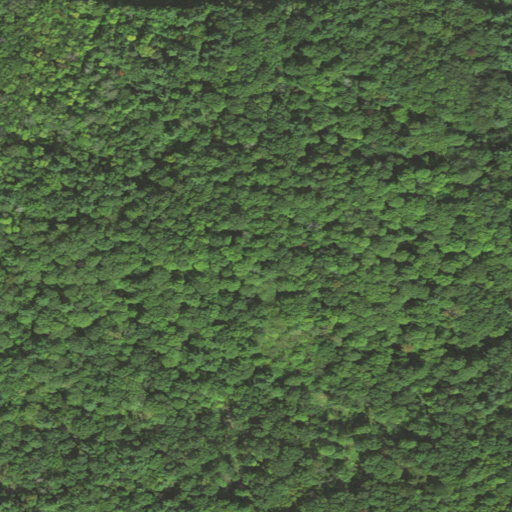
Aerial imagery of mountain in Vermont named Rice Hill containing deciduous forest, mixed forest, woody wetlands, and pasture